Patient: sex M, age 32
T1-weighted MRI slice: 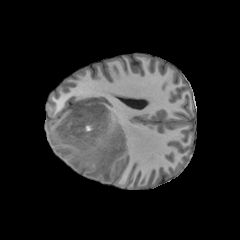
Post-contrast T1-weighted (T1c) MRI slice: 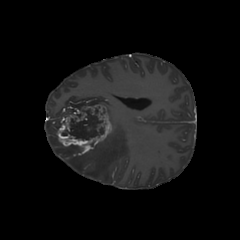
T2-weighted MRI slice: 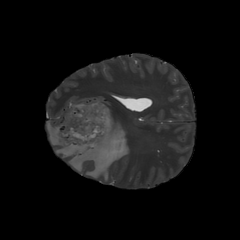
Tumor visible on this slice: yes
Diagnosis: Glioblastoma, IDH-wildtype
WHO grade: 4